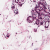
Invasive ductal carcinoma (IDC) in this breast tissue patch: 0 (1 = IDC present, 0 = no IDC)